Question: Paul Irish has a plugin infiniteScroll, I have used this before, it won't work for me in this case,
The problem is, the "Show When" thing is negative, please have a look :

I tried checking for hacks to make this work, I started playing with stuff, and when I touched the 'bufferPX', I get this error if I try using 'bufferPx' 2000 - 3000 or bigger.
'TypeError: I.join is not a function'
'''
ApplicationHelper.GroupViewMember.MainSection.find('> section.information > section.wall > section.wall_container')
.infinitescroll({
navSelector : "section.navigation_wall",
nextSelector : "section.navigation_wall a.next:last",
itemSelector : 'section.wall_entry',
dataType : 'html',
bufferPx : 100,
debug : true,
pathParse: function(path,page){
return $(this.nextSelector).attr("href");
}
}, function(newElements, data, url){
});
'''
The paths are correct, I've tested them.
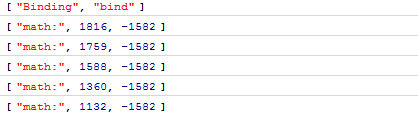
Answer: '''
pathParse: function(path,page){
return $(this.nextSelector).attr("href");
}
'''
to
'''
path: function(path,page){
return $(this.nextSelector).attr("href");
}
'''